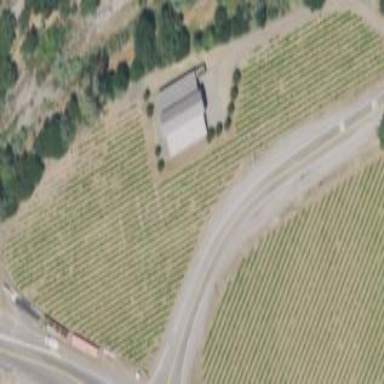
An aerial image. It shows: Vineyard where grapes are grown.